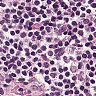
Metastatic tissue present: no